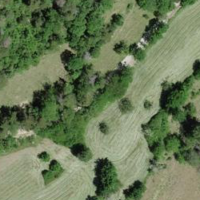
EUNIS habitat code: 52
Species observed at this site:
Saponaria ocymoides